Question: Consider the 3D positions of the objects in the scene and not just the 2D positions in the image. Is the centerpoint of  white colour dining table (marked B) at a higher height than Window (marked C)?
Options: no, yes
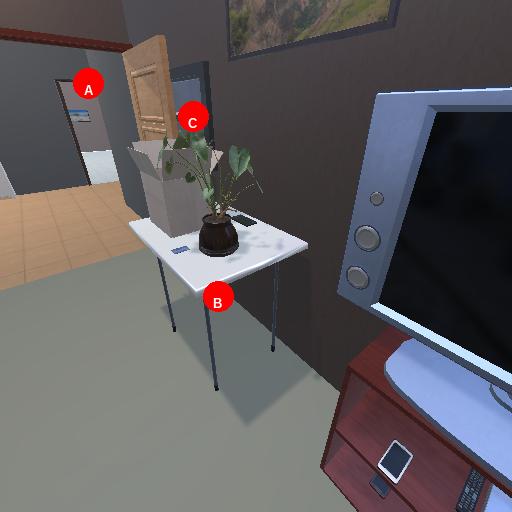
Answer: no